Question: I tried several times to import CSV file into python 2.7.15 but it fail.
Please suggest how to import CSV in Python.

Thank you
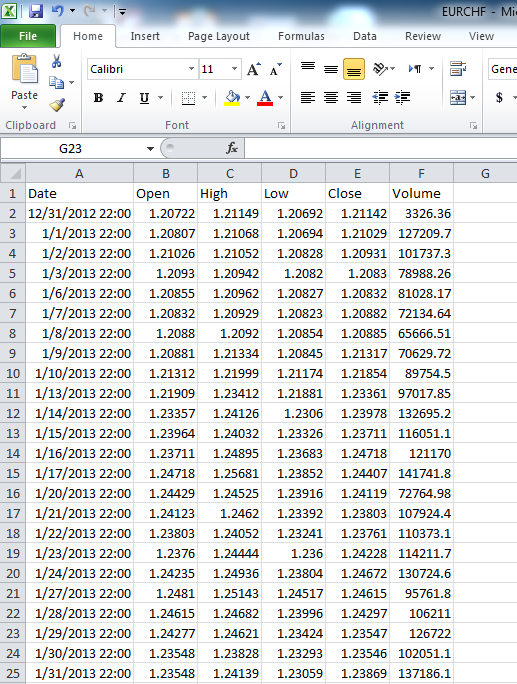
Answer: There are two ways to import a csv file in Python.
First: Using standard Python 'csv'
'''
import csv
with open('filename.csv') as csv_file:
csv_read=csv.reader(csv_file, delimiter=',')
'''
Second: Using 'pandas'
'''
import pandas as pd
data = pd.read_csv('filename.csv')
data.head() # to display the first 5 lines of loaded data
'''
I would suggest to import using 'pandas' since that's the more convenient way to do so.